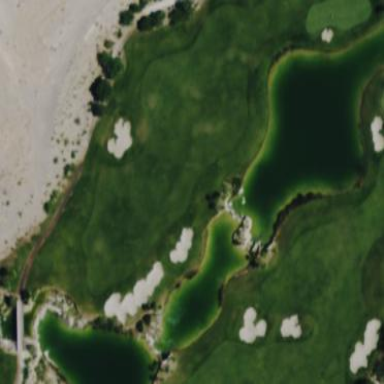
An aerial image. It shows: Grassy area designated as golf fairway.